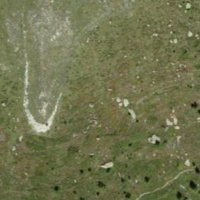
EUNIS habitat code: 23
Species observed at this site:
Vaccinium uliginosum